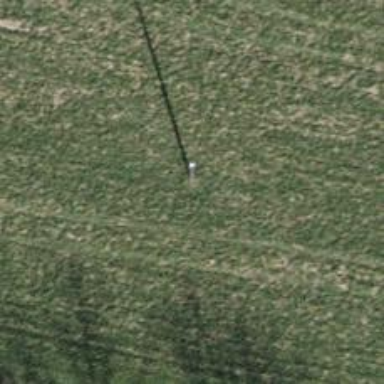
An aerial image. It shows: Power pole.